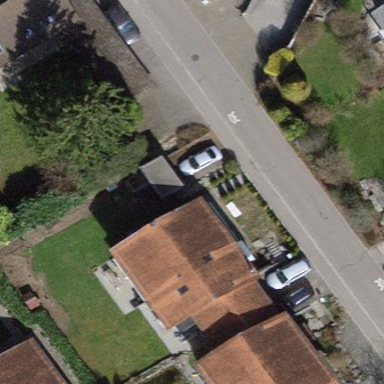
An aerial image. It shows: Terrace building.